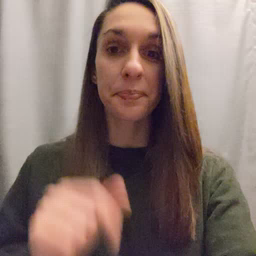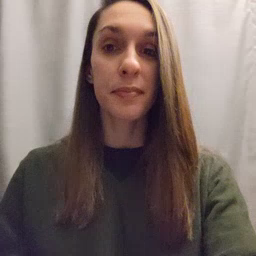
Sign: shower